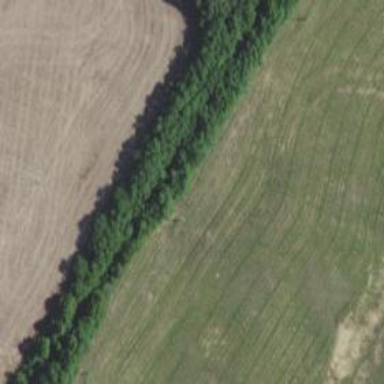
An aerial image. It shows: Disused railway.